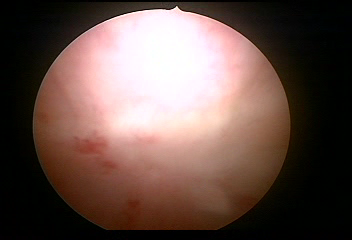
Modality: WLC
Class: Normal mucosa
Bladder cancer association: No